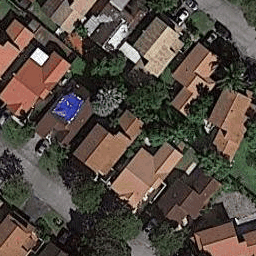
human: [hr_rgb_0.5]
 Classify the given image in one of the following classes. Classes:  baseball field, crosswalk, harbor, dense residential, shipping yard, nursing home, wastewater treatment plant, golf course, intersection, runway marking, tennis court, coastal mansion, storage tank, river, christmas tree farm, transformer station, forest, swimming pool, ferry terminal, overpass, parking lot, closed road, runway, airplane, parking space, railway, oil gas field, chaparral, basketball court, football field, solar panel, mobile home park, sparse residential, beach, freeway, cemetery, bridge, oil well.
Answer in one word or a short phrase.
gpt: coastal mansion